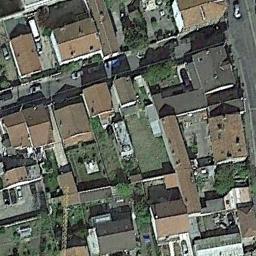
Label: residential